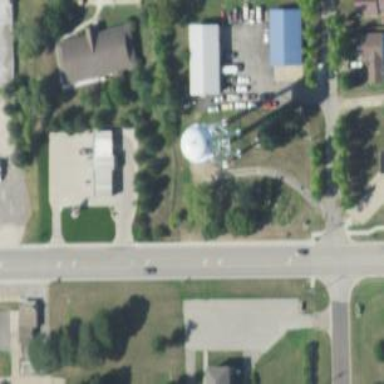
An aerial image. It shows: Water tower that is man-made.